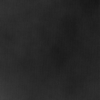
Label: dusty